Interaction volume radius: 10 \u00c5
Interaction volume height: 30 \u00c5
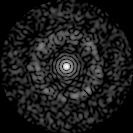
Disorder parameter: 0.8422